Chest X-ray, PA view. Patient: 50 years old, sex M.
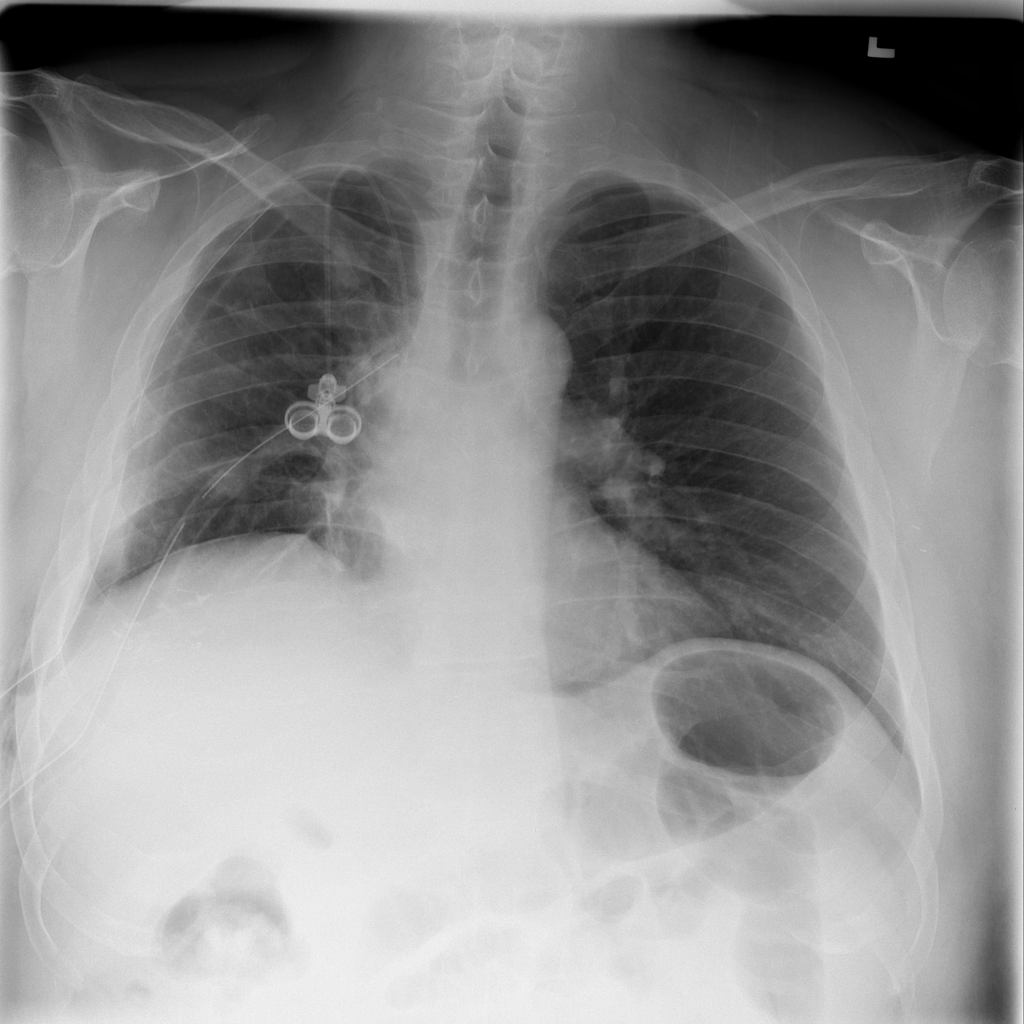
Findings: No Finding